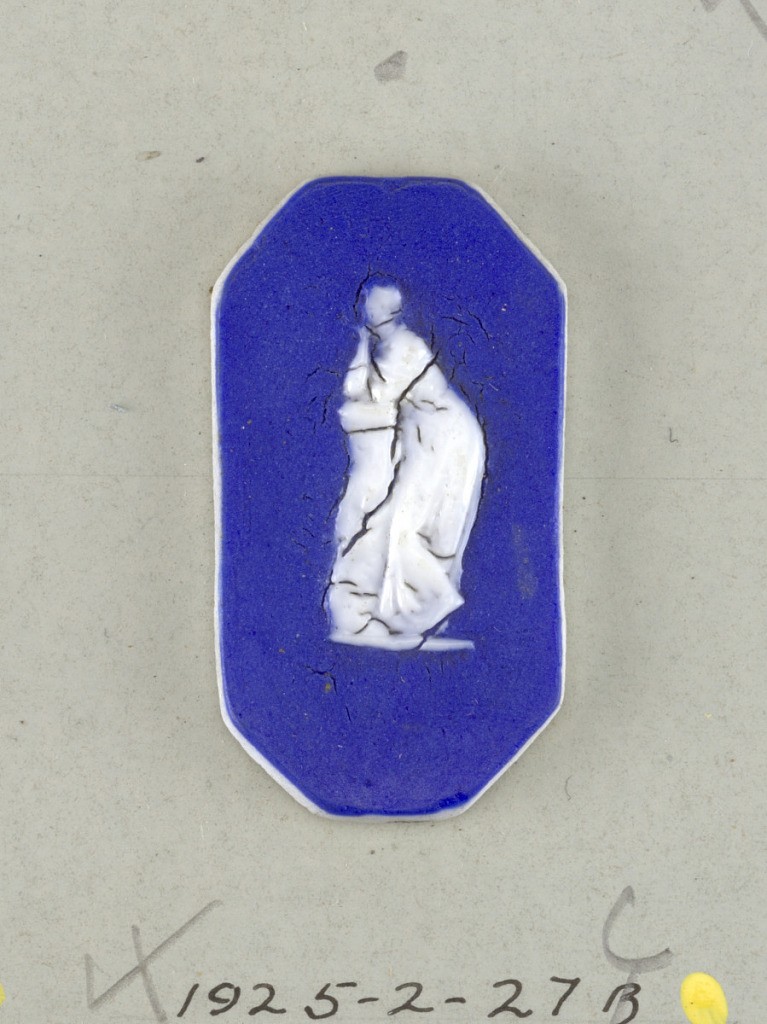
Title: Button
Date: late 18th century
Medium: Stoneware
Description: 1925-2-27-a/c: Three octagonal mounts in the style of Wedgwood Ja...